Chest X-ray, PA view. Patient: 25 years old, sex F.
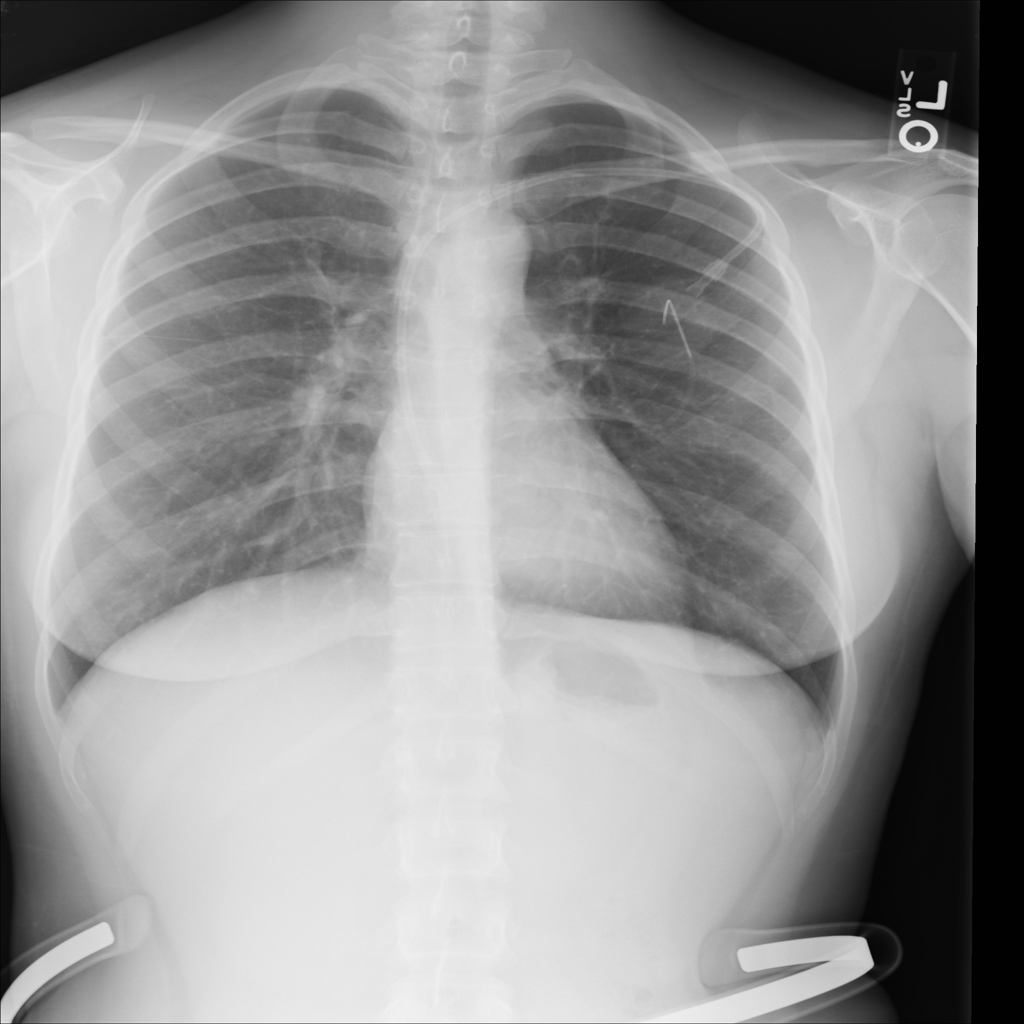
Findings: No Finding